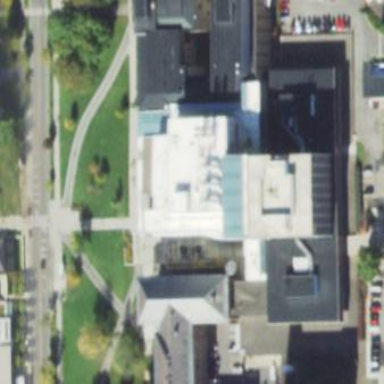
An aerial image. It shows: University building.